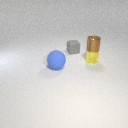
small brown metal cylinder above small yellow metal cylinder